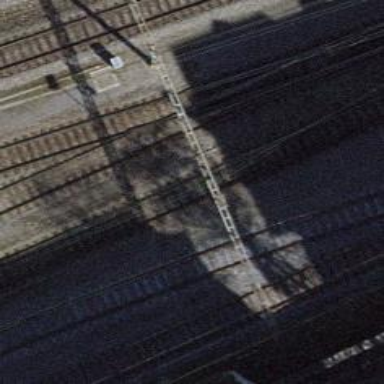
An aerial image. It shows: Railway switch.